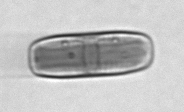
Label: Ephemera